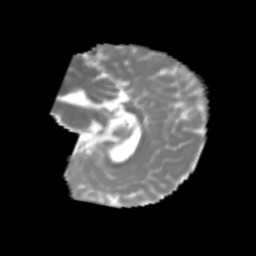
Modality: MD
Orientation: sagittal
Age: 6
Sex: male
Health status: healthy